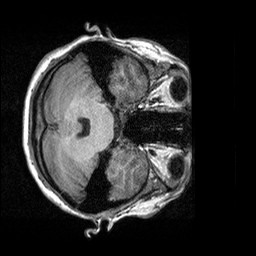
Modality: T1w
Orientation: axial
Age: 25
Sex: female
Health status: healthy
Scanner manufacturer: siemens
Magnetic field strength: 3 T
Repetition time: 2.3 s
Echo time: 0.00303 s